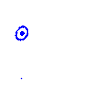
Particle: pion